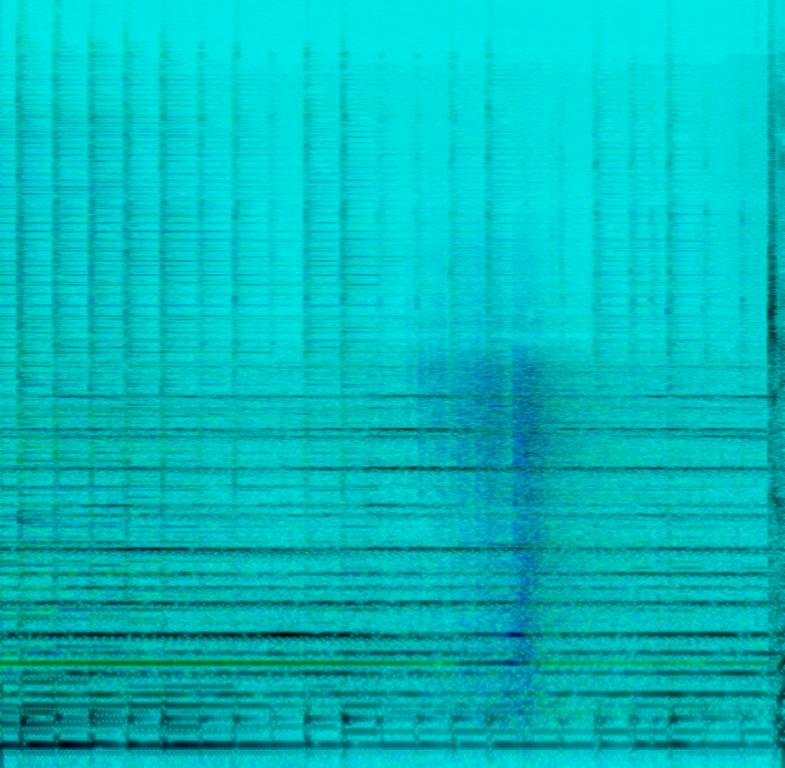
The music features a calm male voice singing a short melody. An acoustic guitar is accompanying the singer and playing chords throughout the music excerpt. In the background car horn-like sounds can be heard playing long notes. The overall atmosphere is calming.